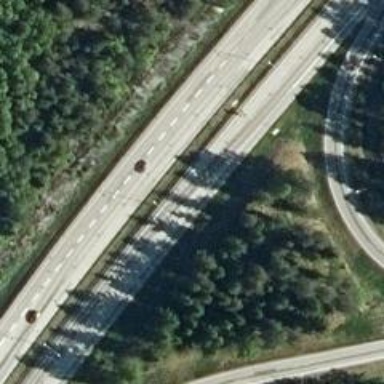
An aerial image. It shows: Asphalt motorway.